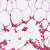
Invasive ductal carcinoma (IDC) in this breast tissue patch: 0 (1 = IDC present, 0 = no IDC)